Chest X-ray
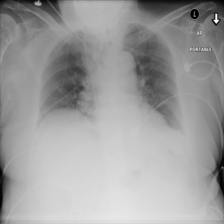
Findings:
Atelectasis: negative
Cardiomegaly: negative
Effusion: negative
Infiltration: negative
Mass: negative
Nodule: negative
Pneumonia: negative
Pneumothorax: negative
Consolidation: negative
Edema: negative
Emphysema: negative
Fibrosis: negative
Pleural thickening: negative
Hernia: negative